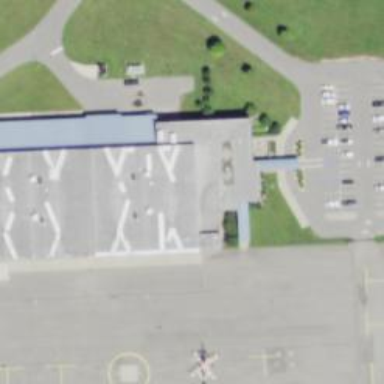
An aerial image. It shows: Hangar building.